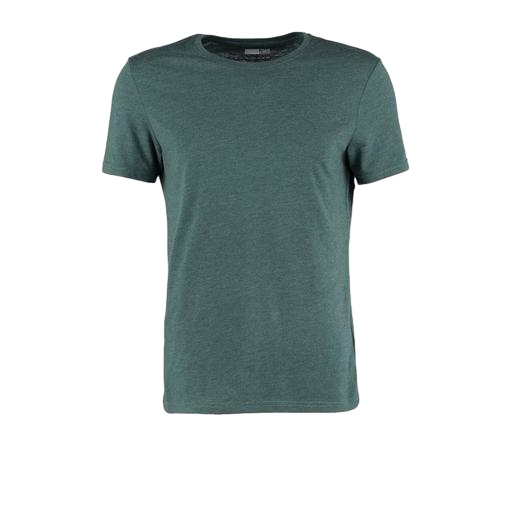
green form-fitting t-shirt, solid green tee, green scoop neck t-shirt, white background